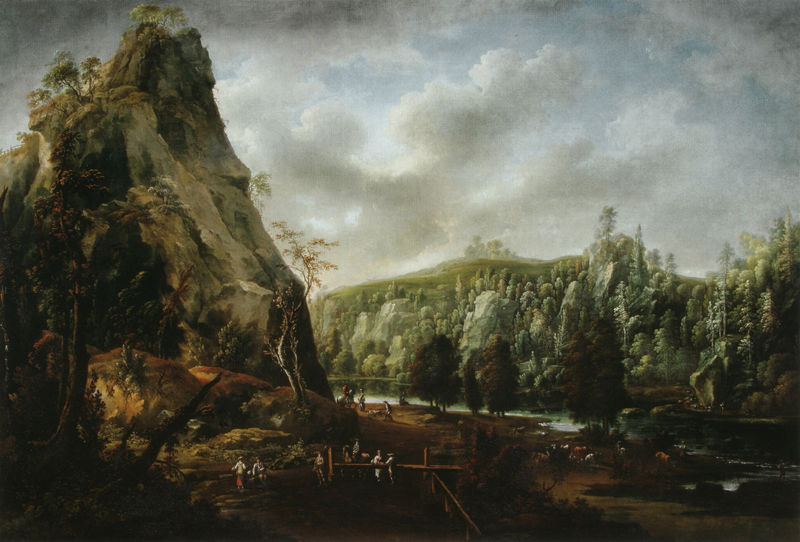
Titel: Der Plauensche Grund
Künstler: Johann Alexander Thiele
Standort: Dresden
Institution: Gemäldegalerie Alte Meister
Schlagwörter: baum, berg, blau, dunkel, felsen, gemälde, gestein, himmel, laub, wasser, weiß, wolken, bäume, fluss, frauen, grün, landschaft, menschen, ocker, see, teich, ufer, äste, braun, grau, holz, männer, schwarz, türkis, rot, tiere, weg, wiese, zaun, gesellschaft, leute, malerei, meschen, stein, steine, öl, bach, birke, erde, flusslauf, horizont, hügel, kühe, natur, strauch, weide, weite, zweige, brücke, gatter, gewässer, boden, insel, figur, rechts, tal, wald, arbeit, pferde, bewölkt, wellen, düster, naturalismus, fischer, abhang, fels, gebirge, gipfel, hang, grasen, schlucht, idylle, picknick, arbeiter, figuren, romantik, tannen, holzstämme, steg, balken, regen, spiel, gerüst, links, flussbett, regnerisch, idyll, idyllisch, lichtung, trüb, romantisch, wanderer, bran, landwirtschaft, fließen, sammler, bau, gewölk, schroff, angeln, baustelle, william, gegend, geässer, menscheb, zain, hirtenbild, grün bäume